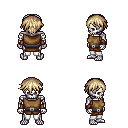
a pixel art fantasy rpg character, male body template, skeleton, leather chest armor, white pants, white blonde short bangs hairstyle, cloth bracers, four views (front, back, left, right), 2x2 character sprite sheet, small pixel art, hard edges, no anti-aliasing